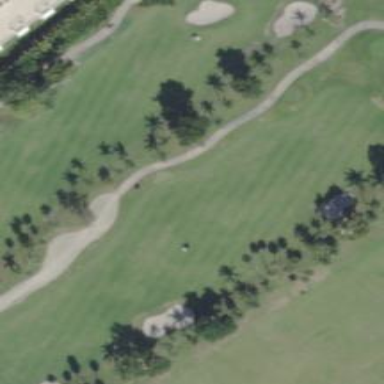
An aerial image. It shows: Grassy area designated as golf fairway.